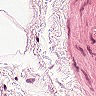
Metastatic tissue present: no